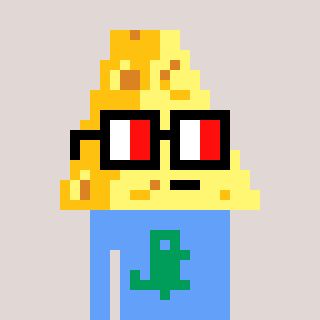
a pixel art character with square glasses with black frames and red eyes, a cheese-shaped head and a blue-colored body on a warm background